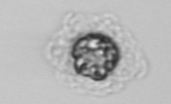
Label: Emiliania_huxleyi